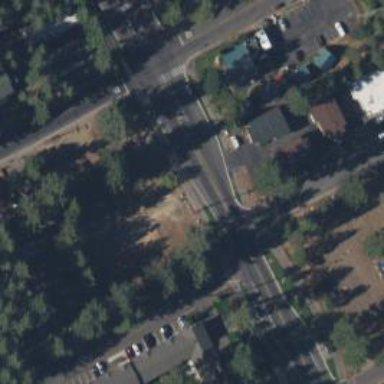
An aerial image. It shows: Secondary road with asphalt surface and separate sidewalk.